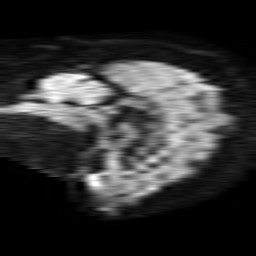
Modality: TRACE
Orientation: sagittal
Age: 58
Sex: male
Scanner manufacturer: philips
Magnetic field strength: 1.5 T
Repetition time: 4.6 s
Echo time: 0.08941 s